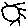
Label: sun